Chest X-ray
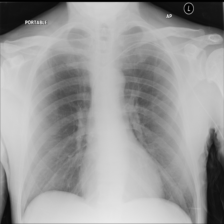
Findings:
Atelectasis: negative
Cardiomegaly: negative
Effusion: negative
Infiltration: negative
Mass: negative
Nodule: negative
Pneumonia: negative
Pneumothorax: negative
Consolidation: negative
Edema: negative
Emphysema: negative
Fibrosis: negative
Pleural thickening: negative
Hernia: negative